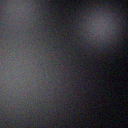
Screen state: off